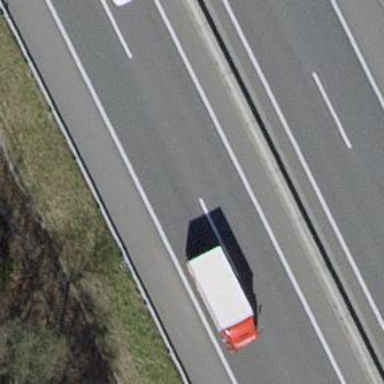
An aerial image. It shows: View of motorway.